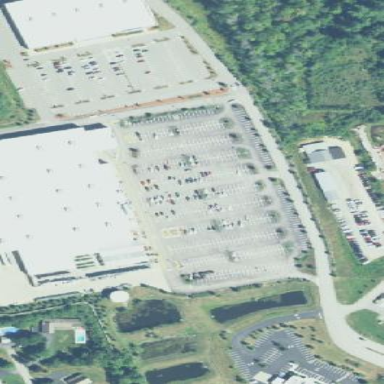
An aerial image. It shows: Retail area.